Question: I'm writing my first app, and I have a question about 'DatePicker'.
My app requires the user to input a date. The most user-friendly way would be to popup a calendar-like widget that displays the current month like a calendar grid - something like this:

I want to use that in place of the 'DatePicker' interface - which has Month, Day, and Year fields, each with an up and down button to increment/decrement.
Is this type of functionality built into any Android widget or view, or would I have to design my own custom component to do this? I figured this would already exist, seeing how much this type of UI is used so frequently in non-mobile apps and web pages.
Thanks!
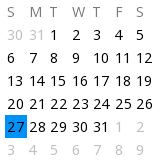
Answer: > Is this type of functionality built into any android widget or view, or would I have to design my own custom > component to do this?
There is no component for that in the Android SDK, sorry. The widget you illustrate is too small for a touchscreen. You can implement something larger (see the Calendar app), but you are largely on your own for that.